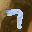
Label: 7